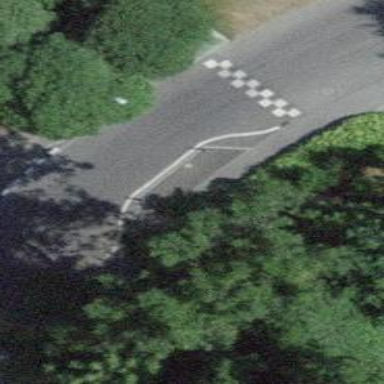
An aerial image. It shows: Kerb barrier.